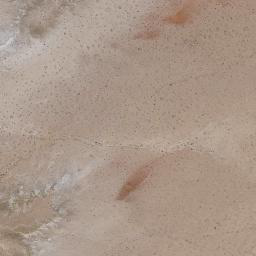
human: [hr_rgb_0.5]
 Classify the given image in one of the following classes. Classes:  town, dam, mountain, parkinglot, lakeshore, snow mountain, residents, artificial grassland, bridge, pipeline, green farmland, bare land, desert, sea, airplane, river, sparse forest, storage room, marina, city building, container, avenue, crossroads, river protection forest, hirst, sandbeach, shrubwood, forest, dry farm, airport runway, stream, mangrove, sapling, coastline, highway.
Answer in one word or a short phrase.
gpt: bare land